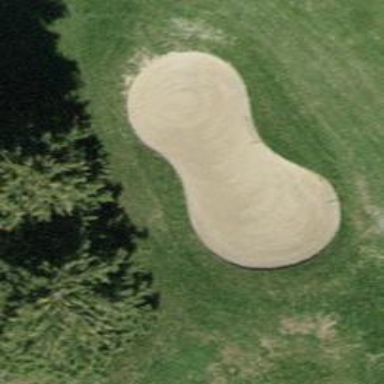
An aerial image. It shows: Sandy area is golf bunker.